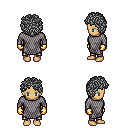
a pixel art fantasy rpg character, female body template, human, tanned skin, chain mail, metal pants, gray curly afro hairstyle, gold gloves, four views (front, back, left, right), 2x2 character sprite sheet, small pixel art, hard edges, no anti-aliasing